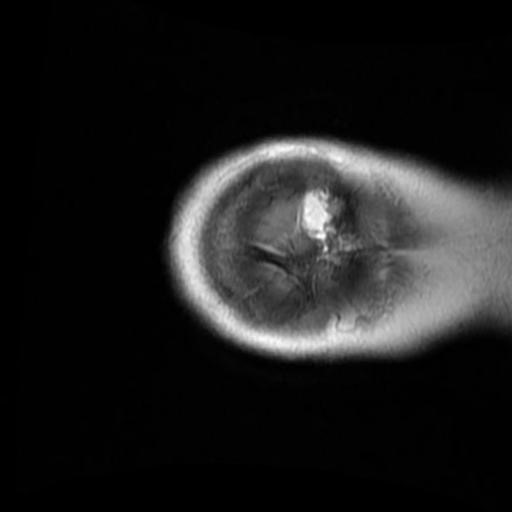
Label: brain_menin